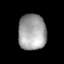
Tissue: lung
Cell type: Endothelial cells
Senescence score: 0.5678
Nuclear area (px): 984
Mean DAPI intensity: 161.097